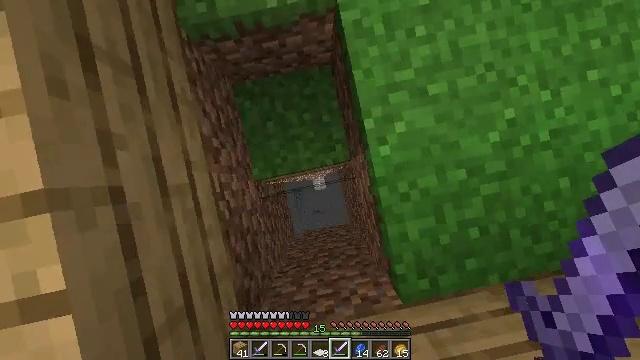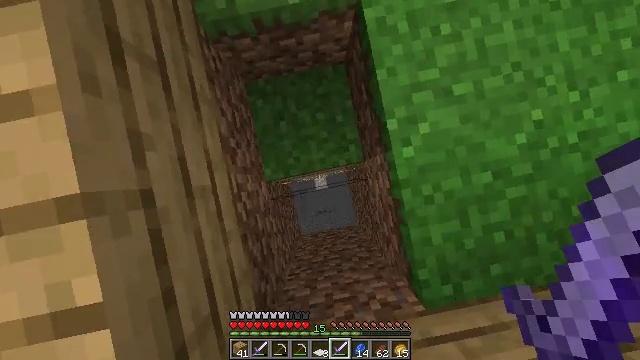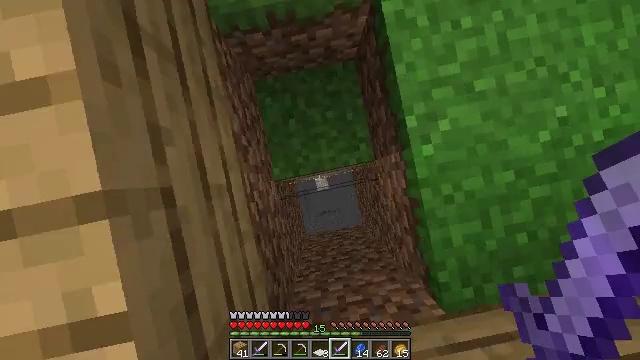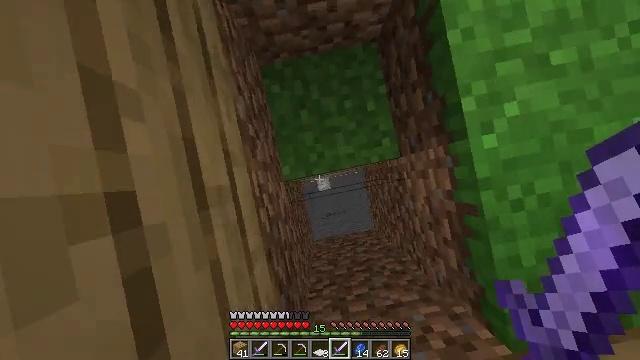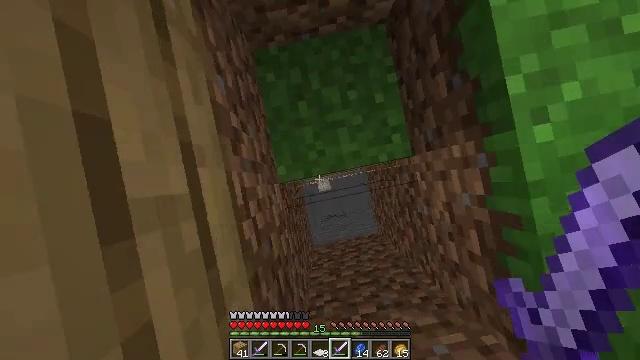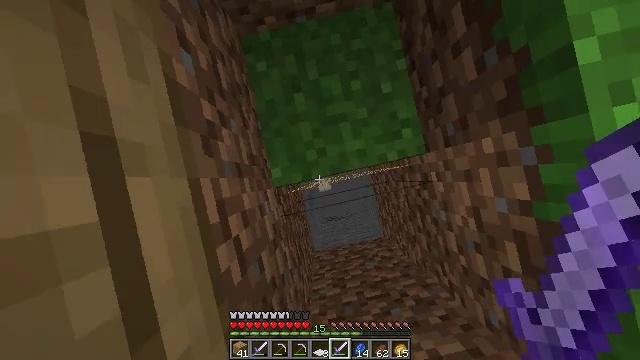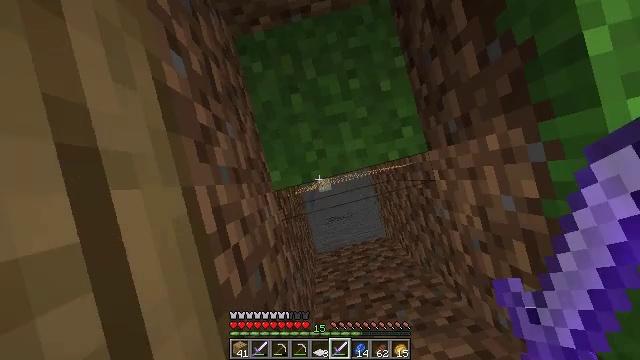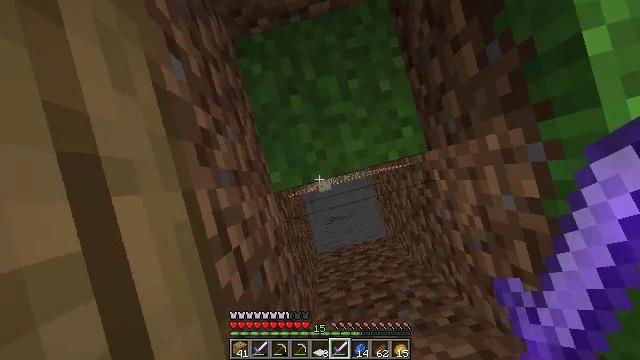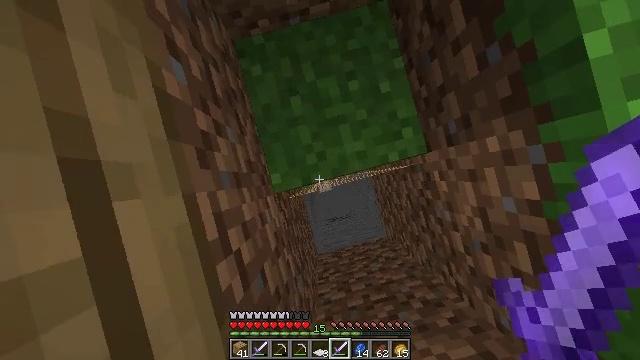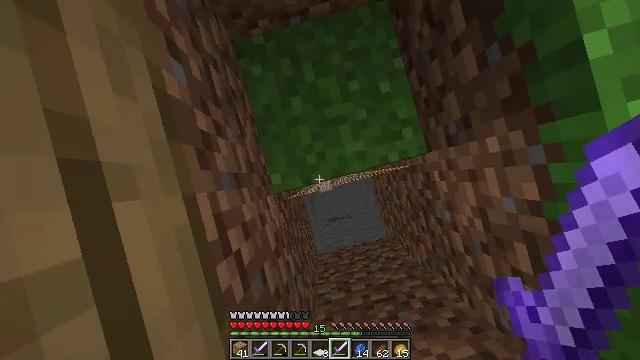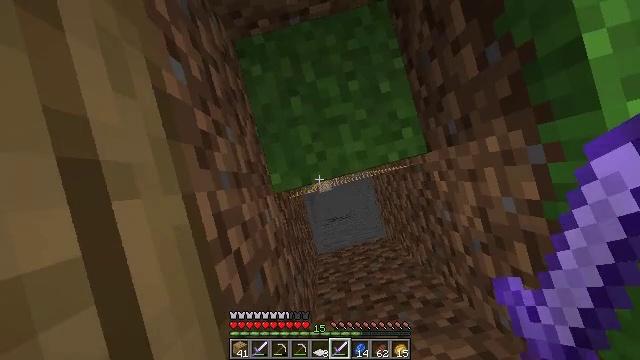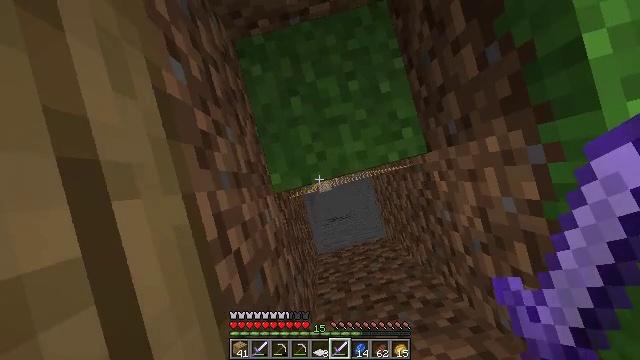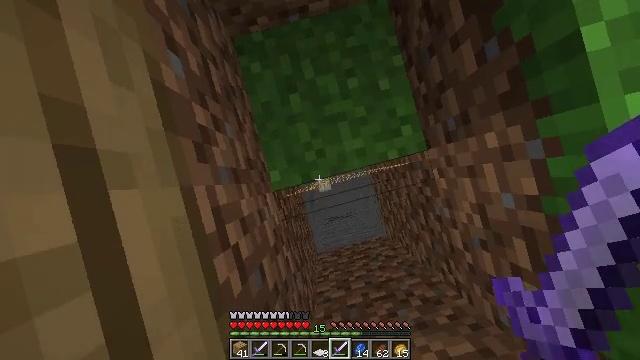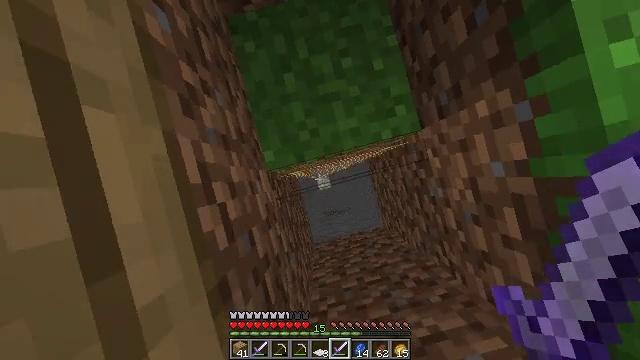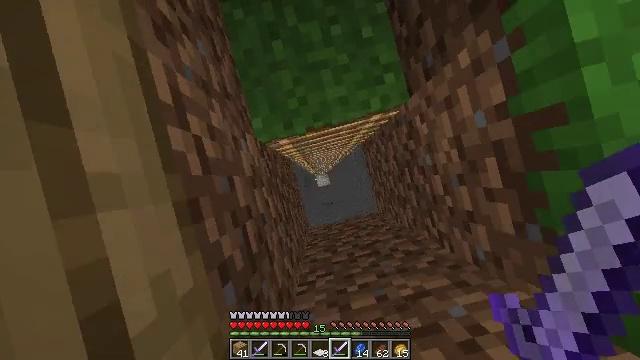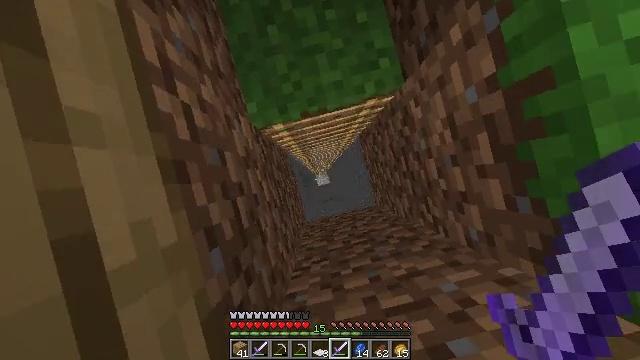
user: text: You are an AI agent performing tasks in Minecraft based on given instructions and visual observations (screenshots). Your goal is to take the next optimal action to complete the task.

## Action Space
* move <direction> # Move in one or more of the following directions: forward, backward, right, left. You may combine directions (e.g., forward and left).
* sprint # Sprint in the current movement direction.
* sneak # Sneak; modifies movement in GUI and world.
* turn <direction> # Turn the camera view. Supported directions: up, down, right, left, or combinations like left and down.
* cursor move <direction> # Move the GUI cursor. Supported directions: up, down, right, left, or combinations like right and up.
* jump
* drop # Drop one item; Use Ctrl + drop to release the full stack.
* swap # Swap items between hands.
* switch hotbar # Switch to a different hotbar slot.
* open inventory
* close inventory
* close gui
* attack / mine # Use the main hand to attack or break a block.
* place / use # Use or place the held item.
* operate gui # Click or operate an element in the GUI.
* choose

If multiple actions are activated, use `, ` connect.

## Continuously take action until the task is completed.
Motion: motion action
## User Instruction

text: Mine the jungle sapling from the tree.
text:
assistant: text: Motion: move left
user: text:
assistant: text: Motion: no_op
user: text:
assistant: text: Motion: no_op
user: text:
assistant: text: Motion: no_op
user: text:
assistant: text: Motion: turn right
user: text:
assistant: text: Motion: turn right and down
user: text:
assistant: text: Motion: no_op
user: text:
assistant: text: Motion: no_op
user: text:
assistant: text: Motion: no_op
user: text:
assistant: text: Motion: no_op
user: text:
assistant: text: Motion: no_op
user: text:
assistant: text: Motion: move back
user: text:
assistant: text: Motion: move back
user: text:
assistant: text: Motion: move back
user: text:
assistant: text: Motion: move back
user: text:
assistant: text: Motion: move back
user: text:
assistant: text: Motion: move back
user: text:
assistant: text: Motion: move back
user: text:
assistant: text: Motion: move back, turn left and up
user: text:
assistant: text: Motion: turn left and up
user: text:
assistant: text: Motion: turn left
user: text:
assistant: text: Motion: no_op
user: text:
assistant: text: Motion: no_op
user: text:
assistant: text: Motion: no_op
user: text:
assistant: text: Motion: no_op
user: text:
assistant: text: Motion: turn left
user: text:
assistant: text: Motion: turn left
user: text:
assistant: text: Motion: no_op
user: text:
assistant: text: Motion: no_op
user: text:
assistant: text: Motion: no_op